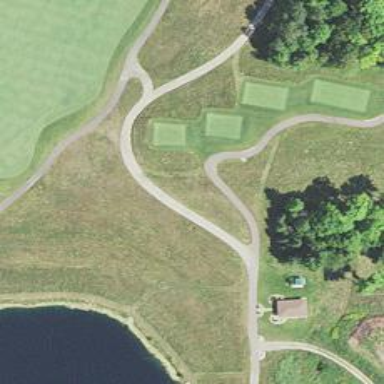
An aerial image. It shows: Path designated for golf carts.